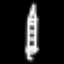
Label: pencil